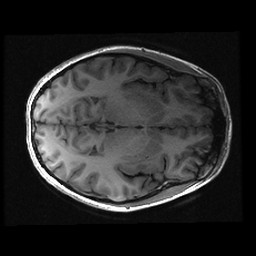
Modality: T1w
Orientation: axial
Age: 20
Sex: female